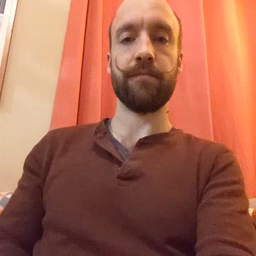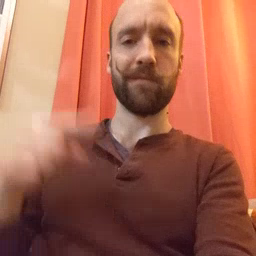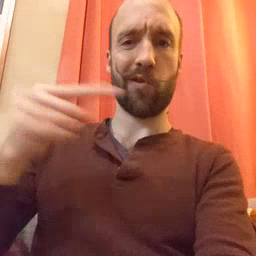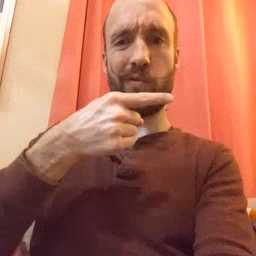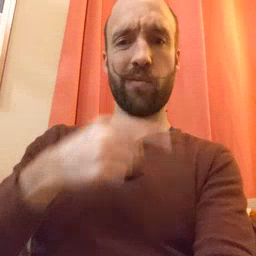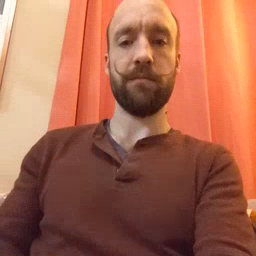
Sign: owie